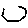
Label: hexagon